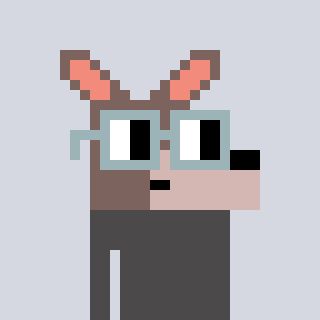
a pixel art character with square dark gray glasses, a kangaroo-shaped head and a grayscale-colored body on a cool background